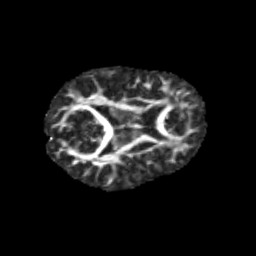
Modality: FA
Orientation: axial
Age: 10
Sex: male
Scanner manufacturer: siemens
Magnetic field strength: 3 T
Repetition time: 3.8 s
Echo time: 0.07 s